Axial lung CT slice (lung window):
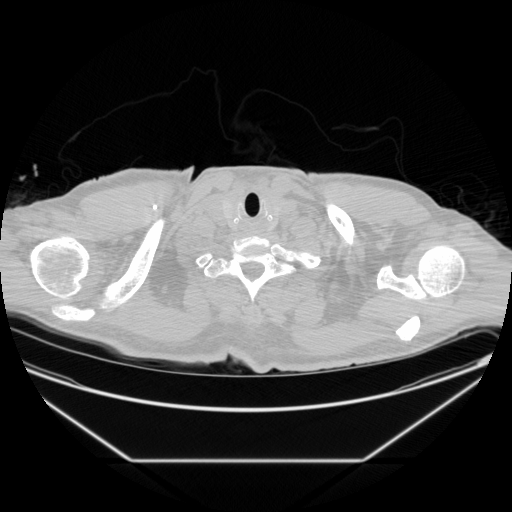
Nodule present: no